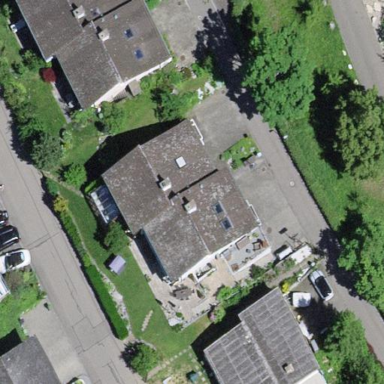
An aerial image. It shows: Simple and straightforward house.